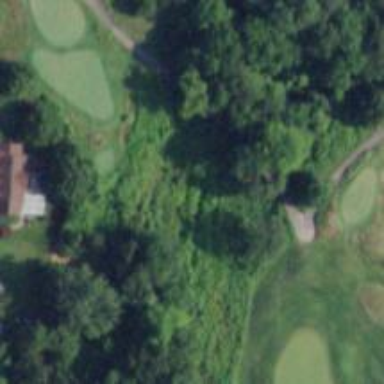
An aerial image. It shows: Path for both roads and golfers.